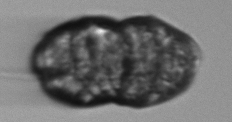
Label: Margalefidinium